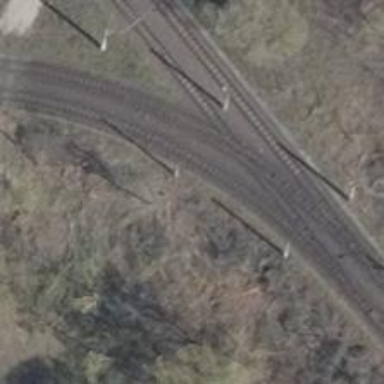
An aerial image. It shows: Railway crossing.